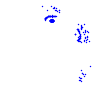
Particle: electron